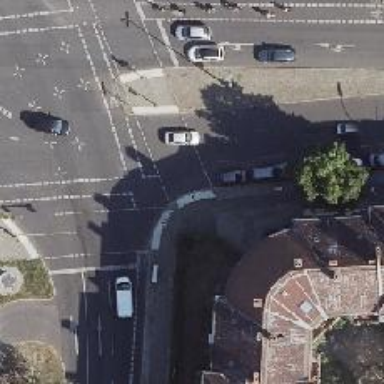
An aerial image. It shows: Footway crossing with traffic signals and pedestrian island.